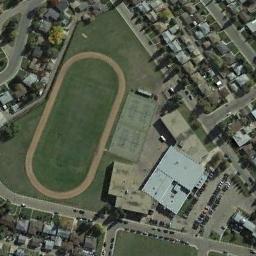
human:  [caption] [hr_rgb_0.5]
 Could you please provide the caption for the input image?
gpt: The middle of the track and field is green .

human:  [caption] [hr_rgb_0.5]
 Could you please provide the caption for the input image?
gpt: There are many buildings next to the ground track field .

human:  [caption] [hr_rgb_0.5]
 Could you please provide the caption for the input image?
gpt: The ground track field is surrounded by lots of houses arranged neatly and four badminton courts are next to the ground track field .

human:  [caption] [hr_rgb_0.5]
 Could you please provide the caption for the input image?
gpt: The track and field is built on the lawn, A road away from the residential area, And there is a lot of vegetation around it .

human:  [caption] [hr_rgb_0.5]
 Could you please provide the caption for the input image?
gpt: There are many buildings around the ground track field with a yellow track .